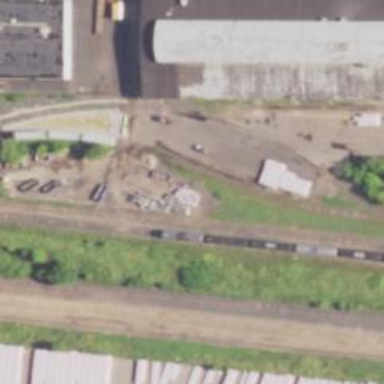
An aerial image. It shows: Rail spur service.